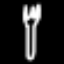
Label: fork